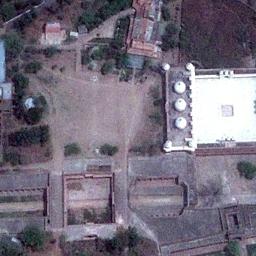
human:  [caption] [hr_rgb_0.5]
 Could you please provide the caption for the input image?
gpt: The white palace with some domes is surrounded by a channel, An open area and some other buildings .

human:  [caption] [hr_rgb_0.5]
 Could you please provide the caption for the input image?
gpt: The central part of the palace is a circular building .

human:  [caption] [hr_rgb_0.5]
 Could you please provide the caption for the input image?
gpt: There are many trees near the palace .

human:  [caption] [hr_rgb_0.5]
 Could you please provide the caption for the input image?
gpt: The palace is on the bare land next to some trees .

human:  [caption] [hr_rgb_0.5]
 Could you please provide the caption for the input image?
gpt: There are some green trees beside the palace with a white roof .